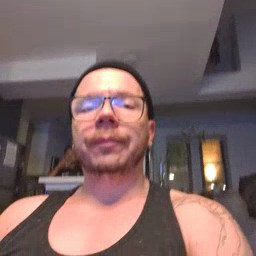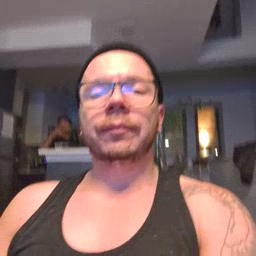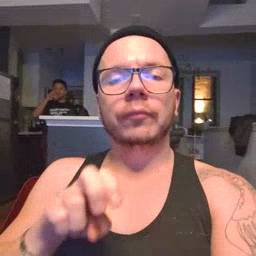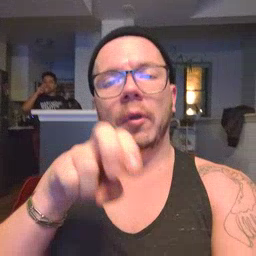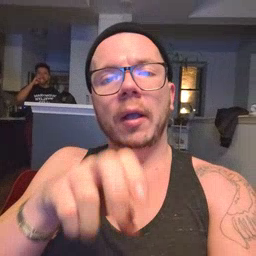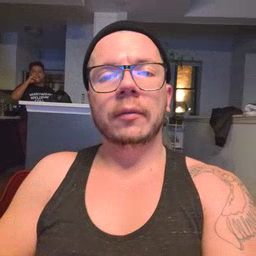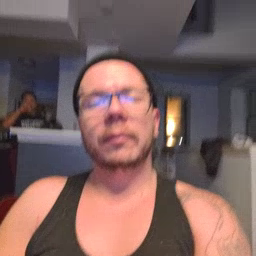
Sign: ride